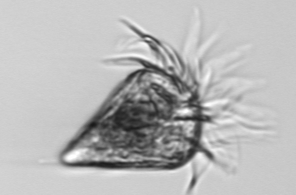
Label: Strombidium_wulffi